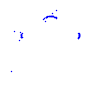
Particle: kaon